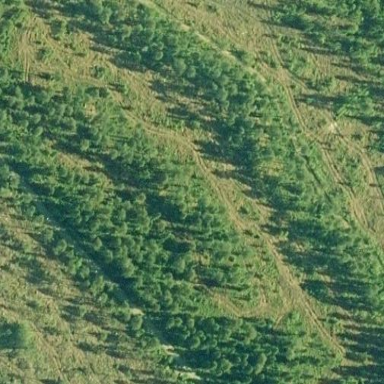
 likely man-made clearing in the landscape."